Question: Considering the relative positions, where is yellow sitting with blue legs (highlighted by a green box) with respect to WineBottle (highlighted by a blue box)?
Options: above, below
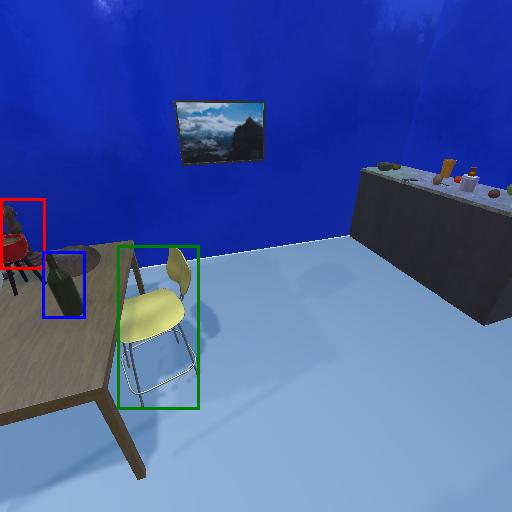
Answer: above